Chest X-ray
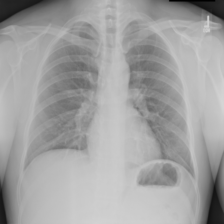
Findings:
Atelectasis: negative
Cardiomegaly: negative
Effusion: negative
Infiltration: negative
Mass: negative
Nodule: negative
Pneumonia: negative
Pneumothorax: negative
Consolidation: negative
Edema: negative
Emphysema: negative
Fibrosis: negative
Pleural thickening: negative
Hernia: negative